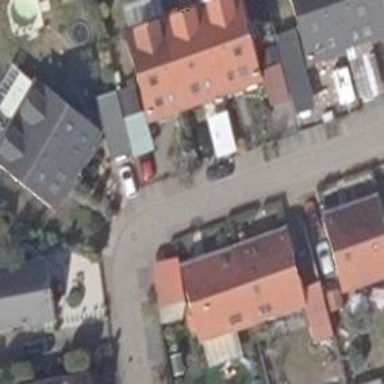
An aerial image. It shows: Living street.